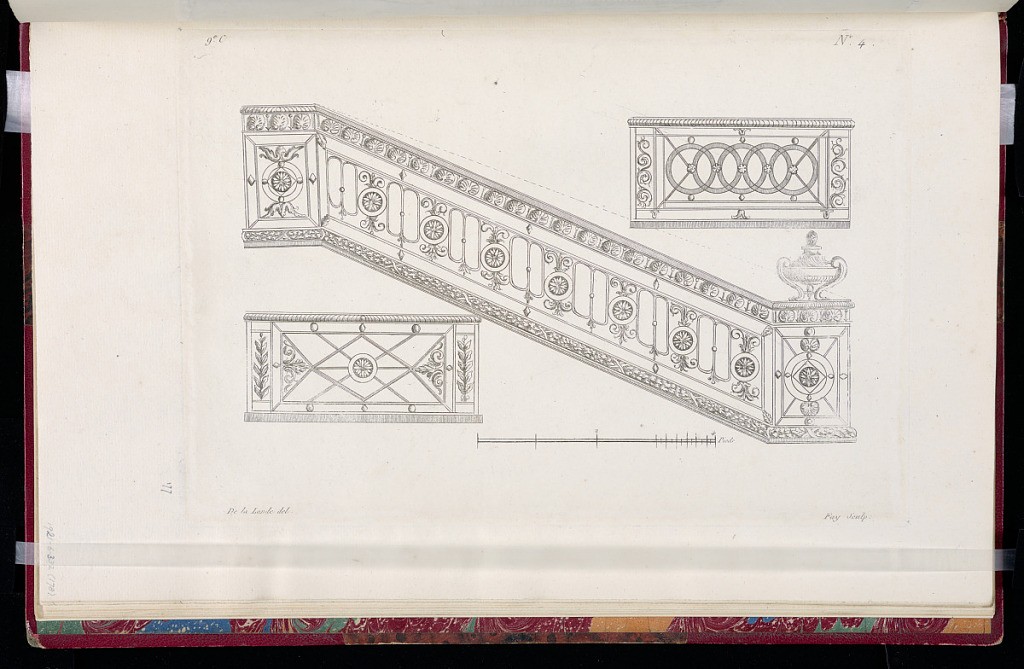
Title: Designs for Iron Railing and Balconies
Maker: Richard de Lalonde, French, active 1780–96
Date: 1780-1789
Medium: Etching on off-white laid paper
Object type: Print
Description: Designs for an iron railing and two iron balconies decorated with ornament motifs including rosettes, bound leaf, shells, wave pattern, and branches. The plate is signed and numbered.